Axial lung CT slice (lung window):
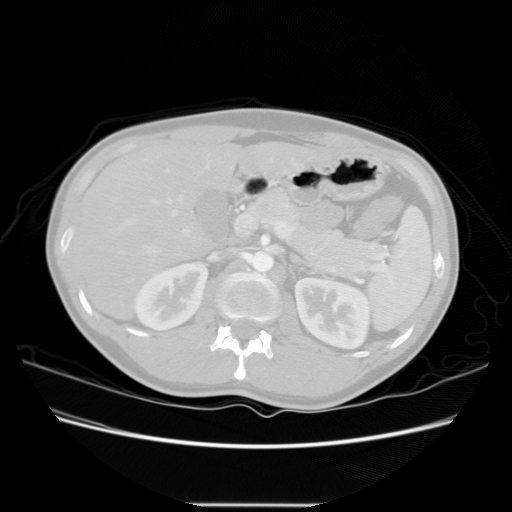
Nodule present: no